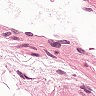
Metastatic tissue present: no